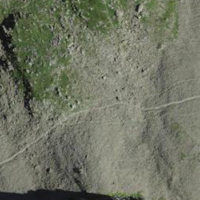
EUNIS habitat code: 48
Species observed at this site:
Saxifraga aizoides
Saxifraga androsacea